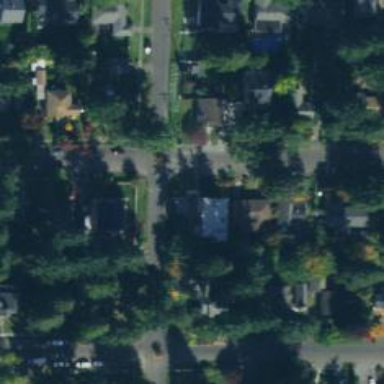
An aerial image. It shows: Residential road with asphalt surface and separate sidewalk.